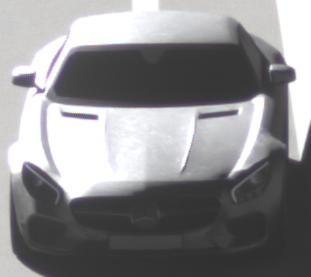
Make: Mercedes-Benz
Model: AMG GT Coupé
Detailed model: AMG GT (190) Coupé
Model produced from: 2014/10
Model produced until: 2017/01
Doors: 2
Color: white
Road condition: dry road
Daytime: morning or afternoon
Contrast: high contrast